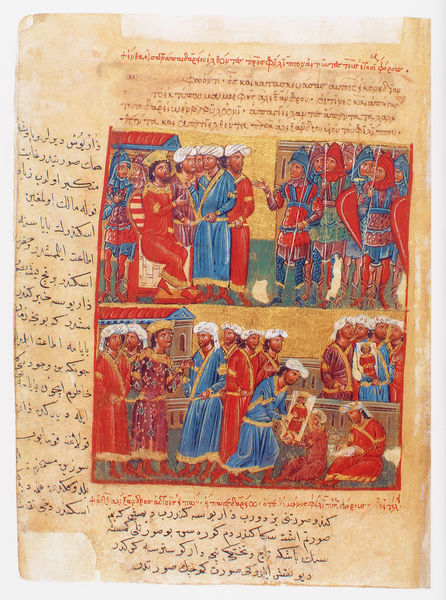
Titel: Der griechische Alexanderroman
Institution: Venedig, Hellenic Institute Codex Gr. 5
Schlagwörter: blau, gemälde, weiß, grün, menschen, stadt, fenster, männer, zeichnung, dach, gebäude, haus, rot, bibel, bild, gold, blatt, krone, schrift, bilder, fassade, giebel, lila, könig, lanze, soldaten, buch, seite, waffen, buchstaben, knien, ritter, buchseite, pergament, helme, arabisch, lanzen, könige, speere, turban, sultan, buchmalerei, alexander, türken, koran, schrifft, moslems, muslime, riter, itter, viel rot, #schrift, alexanderroman, halim, bviel rot, sehr viel rot, turban manuskript fragment arabisch